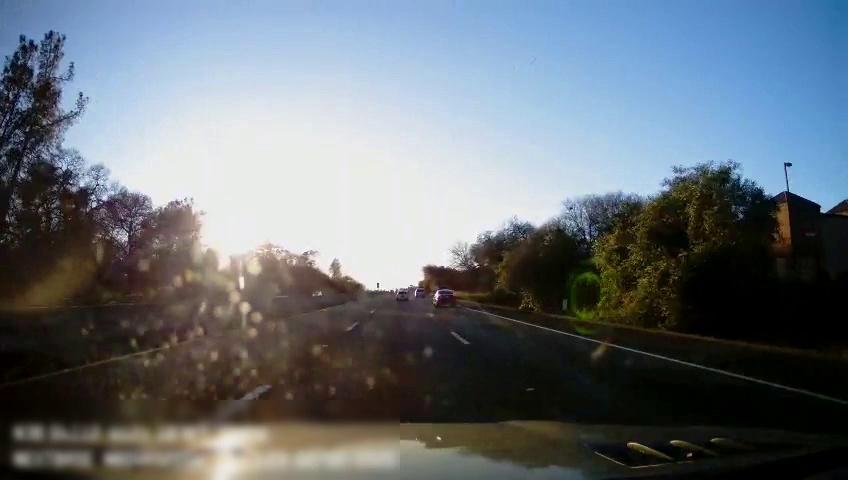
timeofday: Day
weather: Cloudy
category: Drivable Space
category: Vehicles | Car
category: Vehicles | Car
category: Vehicles | Car
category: Vehicles | SUV
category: Lanes | Alternate Lane
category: Lanes | Current Lane
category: Lanes | Current Lane
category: Lanes | Alternate Lane